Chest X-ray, PA view. Patient: 31 years old, sex F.
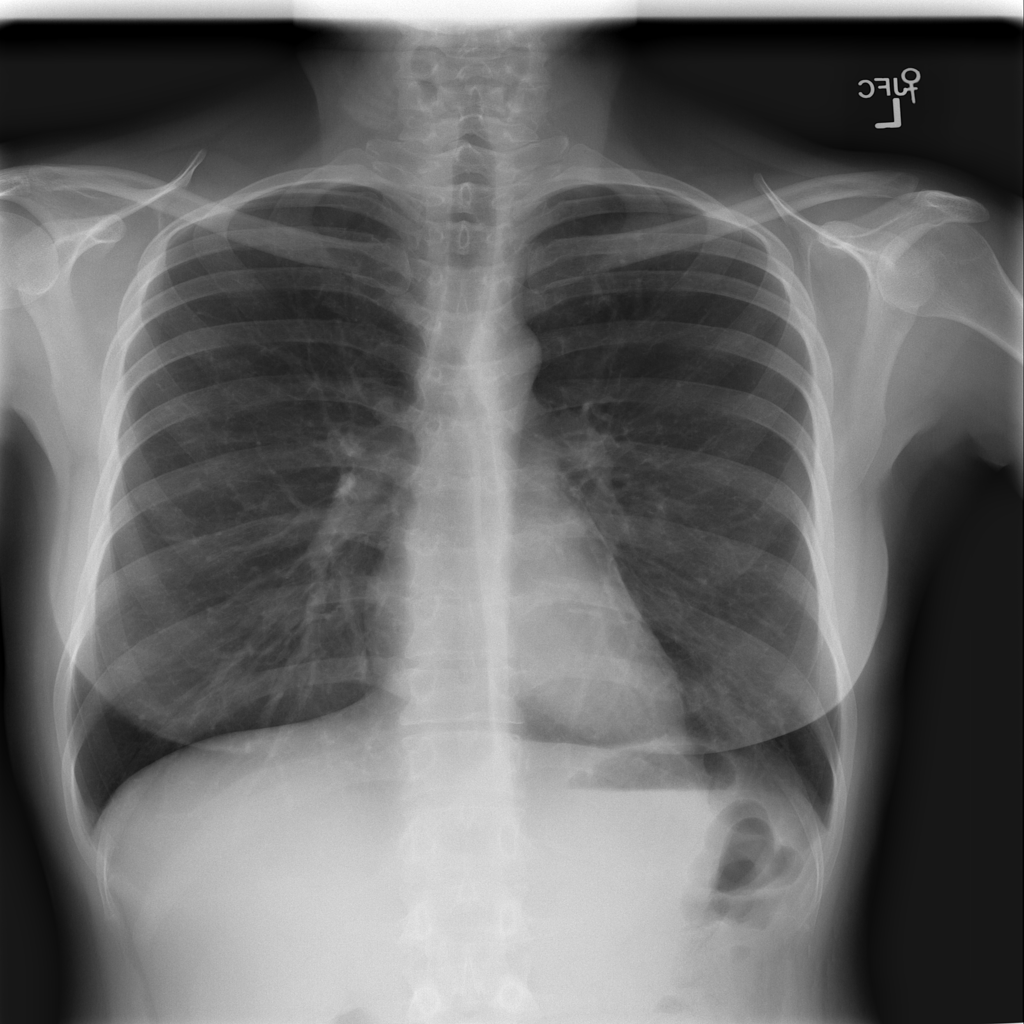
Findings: No Finding